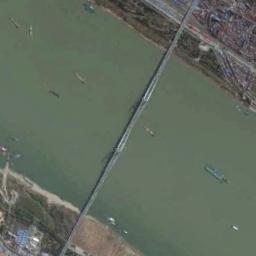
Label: bridge